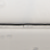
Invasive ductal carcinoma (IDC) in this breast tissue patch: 0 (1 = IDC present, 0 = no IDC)